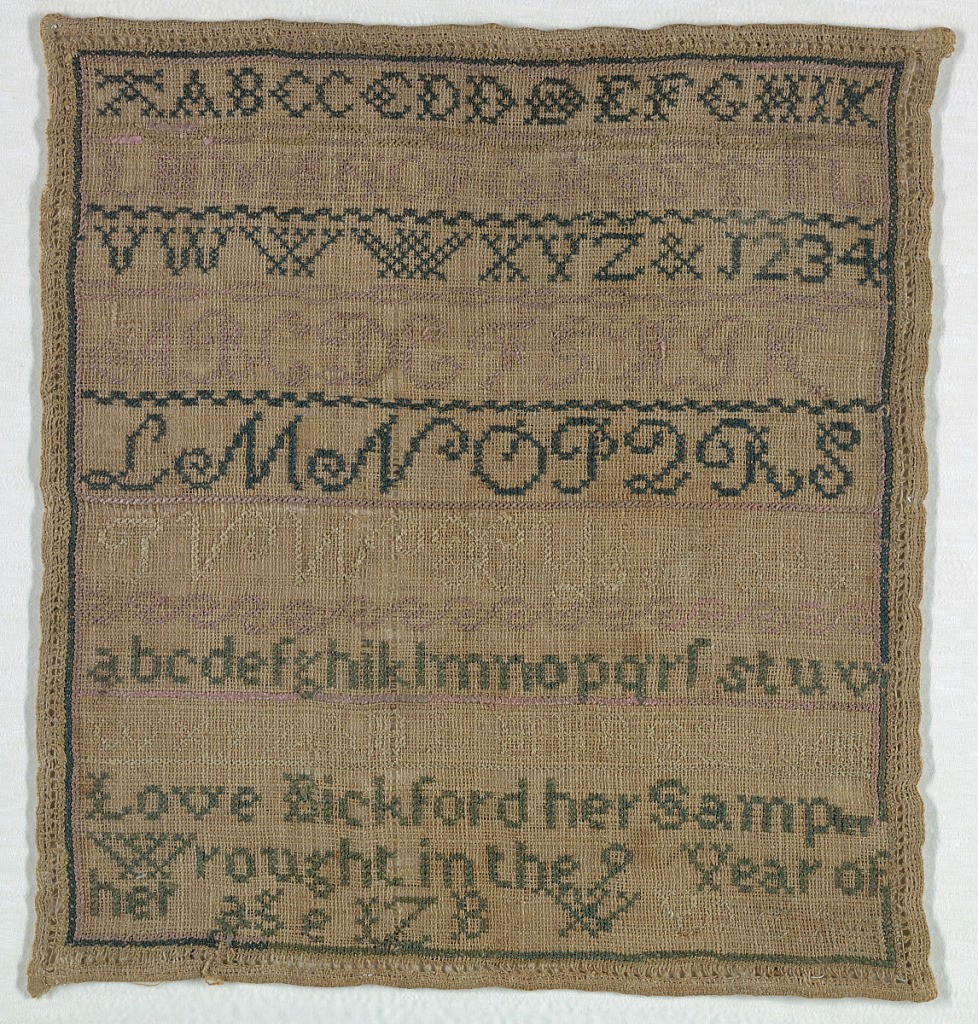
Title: Sampler
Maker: Love Bickford, American
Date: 1780–89
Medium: silk embroidery on linen foundation Technique: embroidered in cross stitch on plain weave foundation, with borders of overcasting with deflected element
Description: Three alphabets, two upper case and one lower case, all without the letter "J", ampersand, numerals and assorted trial letters, and the inscription:
Love Bickford her sampler wrought in the 9 year of her age